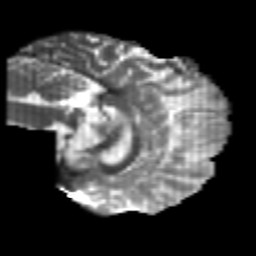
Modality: T2w
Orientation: sagittal
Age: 25
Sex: male
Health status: healthy
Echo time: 0.074 s